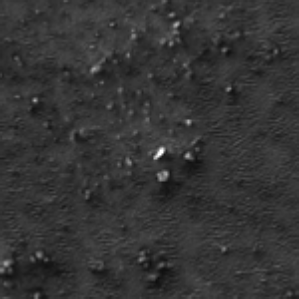
Label: frost